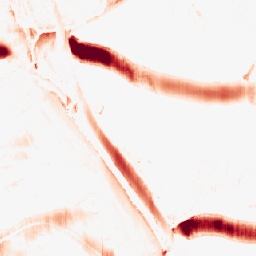
Category: morphological
Decomposition family: morphological_ellipse
Decomposition parameters: operation: opening
width: 30
height: 5
Upsampling method: nearest
Upsampling parameters: scale: 4
Upsampling scale: 4